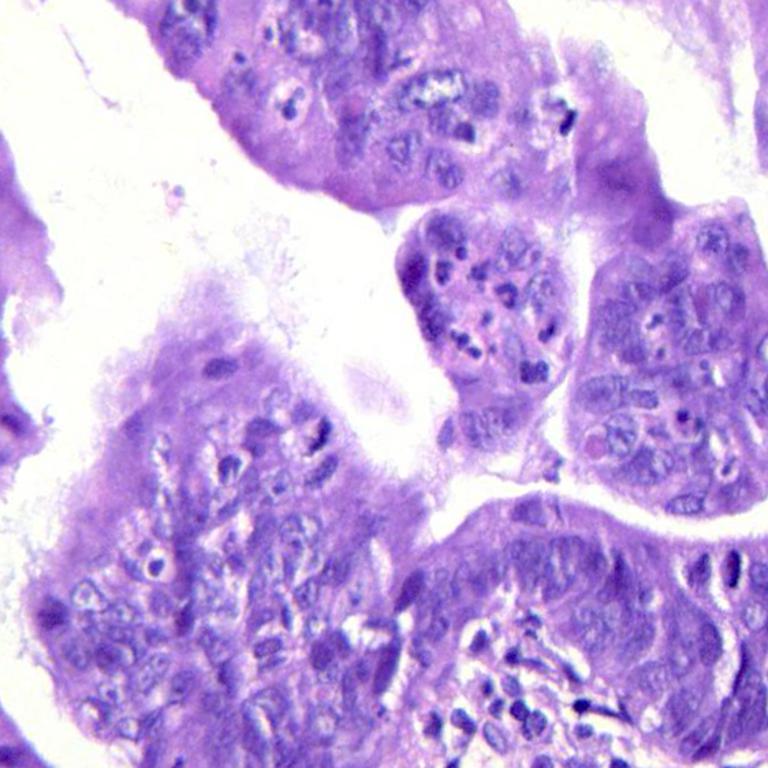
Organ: colon
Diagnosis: adenocarcinomas